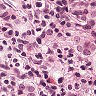
Metastatic tissue present: yes